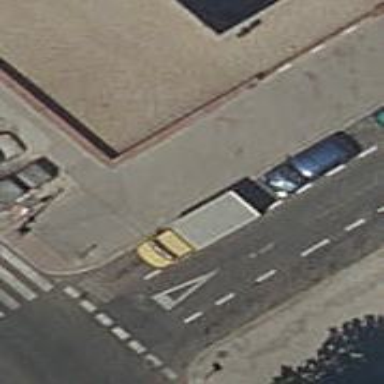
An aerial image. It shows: Pedestrian crossing with zebra markings on footway.